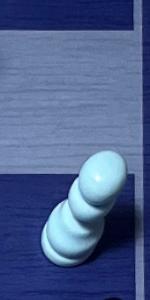
Label: Pawn_White